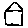
Label: house